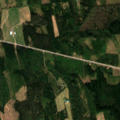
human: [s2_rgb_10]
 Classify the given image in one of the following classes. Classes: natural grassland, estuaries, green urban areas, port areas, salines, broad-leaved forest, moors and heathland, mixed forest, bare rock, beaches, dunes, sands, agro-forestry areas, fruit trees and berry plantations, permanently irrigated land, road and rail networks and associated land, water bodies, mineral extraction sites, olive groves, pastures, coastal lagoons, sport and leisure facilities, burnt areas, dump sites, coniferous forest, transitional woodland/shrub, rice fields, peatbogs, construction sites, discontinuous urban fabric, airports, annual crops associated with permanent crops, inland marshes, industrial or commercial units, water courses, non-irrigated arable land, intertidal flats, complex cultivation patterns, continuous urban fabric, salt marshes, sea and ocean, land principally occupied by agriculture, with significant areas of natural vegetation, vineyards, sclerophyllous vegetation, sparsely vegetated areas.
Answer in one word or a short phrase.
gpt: coniferous forest, mixed forest, transitional woodland/shrub